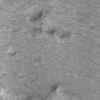
Label: not_dusty